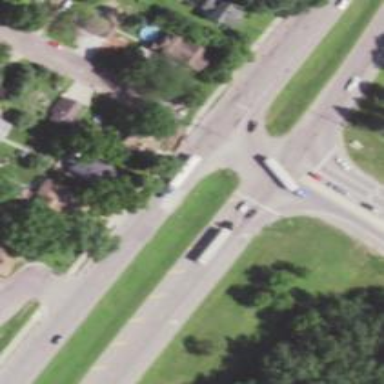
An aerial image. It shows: Asphalt road designated as trunk highway.